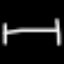
Label: bed